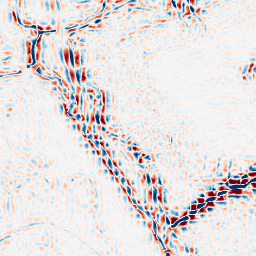
Category: wavelet
Decomposition family: wavelet_reverse_biorthogonal
Decomposition parameters: wavelet: rbio5.5
level: 3
Upsampling method: linear_exact
Upsampling parameters: scale: 8
Upsampling scale: 8